Question: I'm working on a cordova app and im trying to get html5 on ios to autoplay since it was disable by apple, i'm using the following codes.
'''
- (void)webViewDidFinishLoad:(UIWebView*)webView
{
NSURLRequest* request = [webView request];
NSString *page = [request.URL lastPathComponent];
if ([page isEqualToString:@"index.html"]){
NSString *js = @"startVideo();";
[myWebMain stringByEvaluatingJavaScriptFromString:js];
'''
but when i run the app i get this error message
> use of undeclared identifier 'myWebMain'

I have no knowledge on xcode, and i was wondering how can i fix my problem?
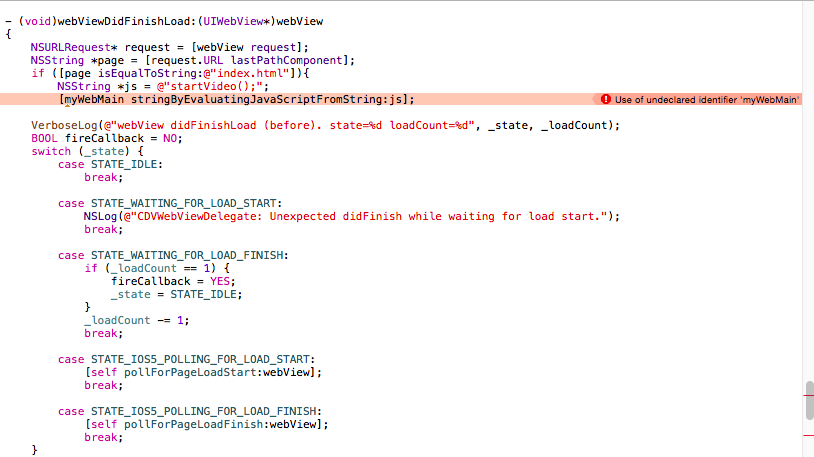
Answer: just change 'myWebMain' to 'webView'
'''
[webView stringByEvaluatingJavaScriptFromString:js];
'''